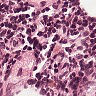
Metastatic tissue present: no